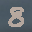
Label: 8